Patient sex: F
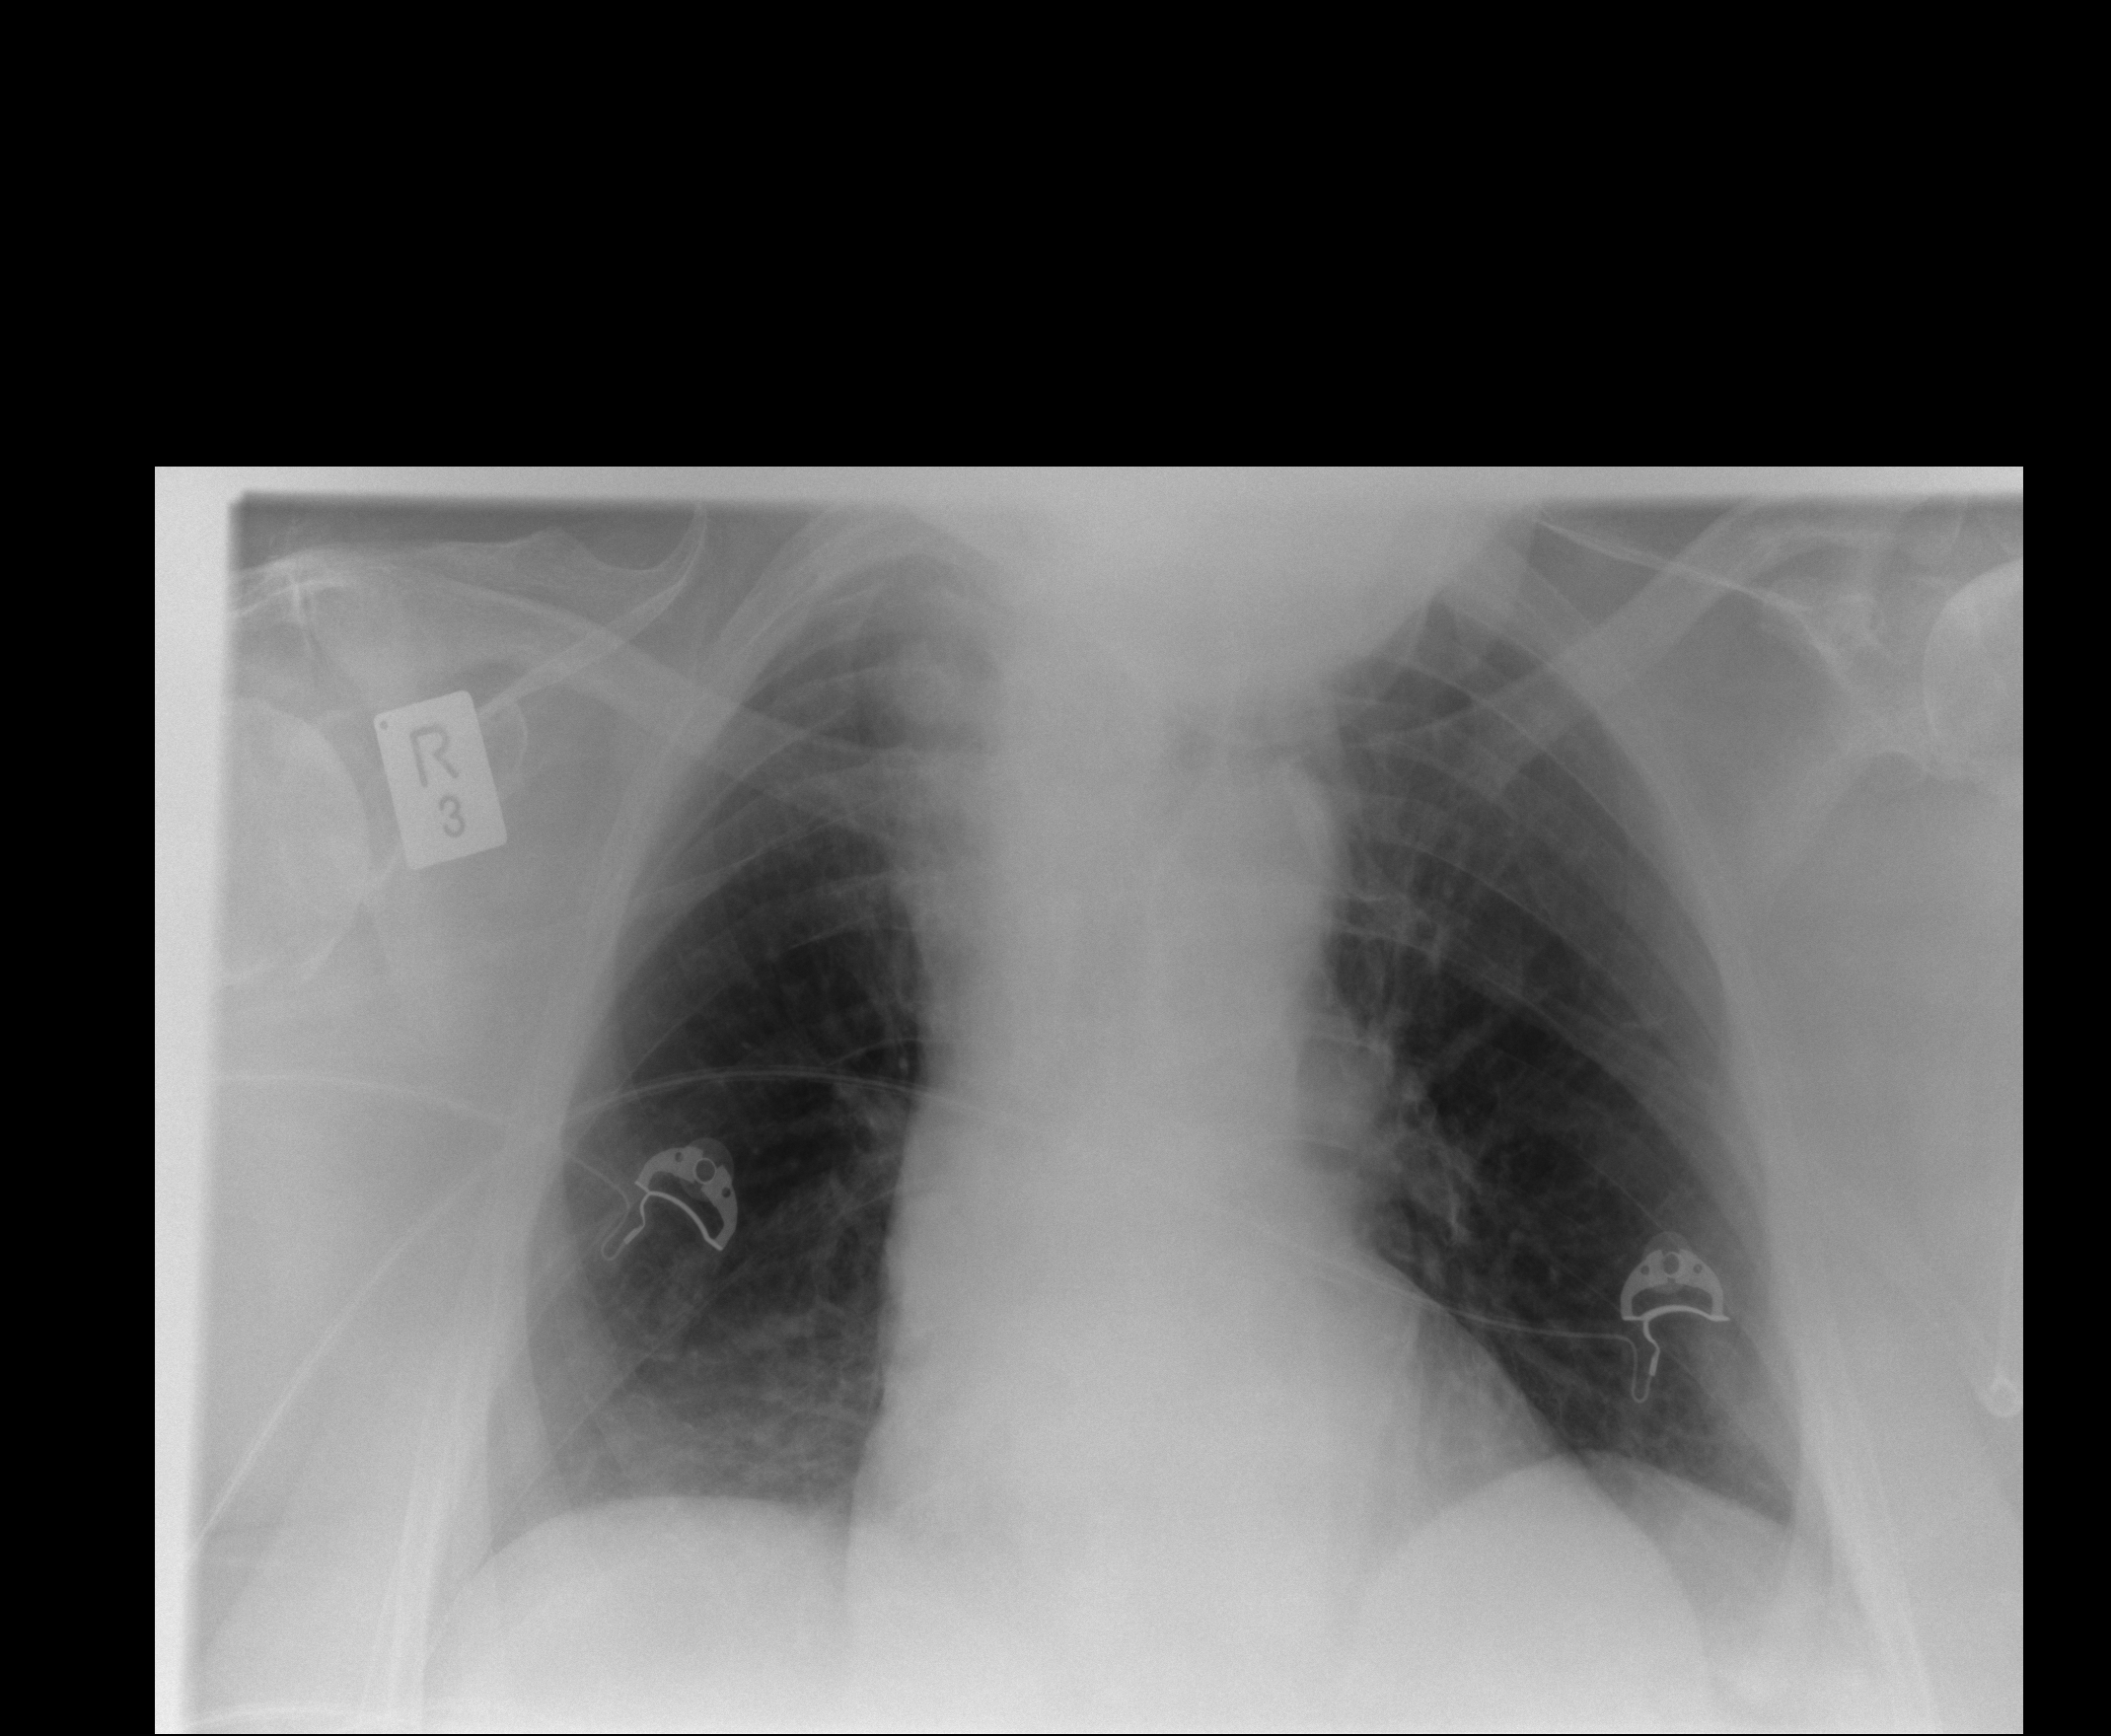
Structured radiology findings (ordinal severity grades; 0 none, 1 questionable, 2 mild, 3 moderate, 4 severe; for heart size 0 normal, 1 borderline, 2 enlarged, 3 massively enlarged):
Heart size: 0
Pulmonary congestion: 0
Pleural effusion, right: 0
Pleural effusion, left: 0
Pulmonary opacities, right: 0
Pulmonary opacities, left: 0
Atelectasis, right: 2
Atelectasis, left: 0